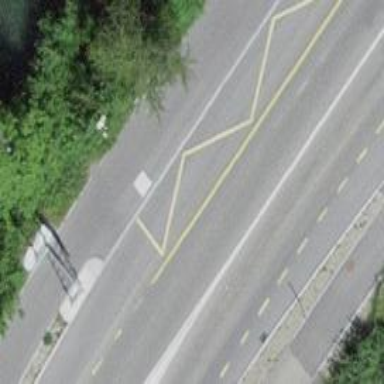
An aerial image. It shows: Bus stop with platform for public transport.